Question: I would like to know if it's possible to recreate the following image using css.
I am currently using it but in svg format.

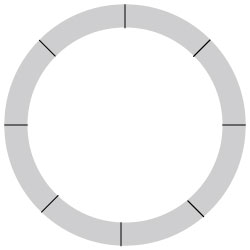
Answer: Imagine this:
<URL>
'''
#circle {
background: #ccc;
border-radius: 50%;
/* Change these two equally to change circle size. Can be pixels, too. */
width: 25%;
padding-top: 25%;
height: 0;
position: relative;
}
.hand {
background: black;
width: 1px;
height: 100%;
position: absolute;
left: 50%;
top: 0;
}
.hand:nth-child(2) {
transform: rotate(90deg);
}
.hand:nth-child(3) {
transform: rotate(45deg);
}
.hand:nth-child(4) {
transform: rotate(135deg);
}
#circle:after {
content: '';
display: block;
width: 80%;
height: 80%;
border-radius: 50%;
background: white;
position: absolute;
top: 10%;
left: 10%;
}
'''
'''
<div id="circle">
<div class="hand"></div>
<div class="hand"></div>
<div class="hand"></div>
<div class="hand"></div>
</div>
'''
Or if you need the middle to be transparent (this is a little hacky, and you may have to modify it to fit your exact needs): <URL>